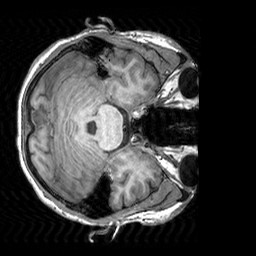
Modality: T1w
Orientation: axial
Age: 20
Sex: male
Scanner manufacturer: siemens
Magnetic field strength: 3 T
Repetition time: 2.3 s
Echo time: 0.00303 s